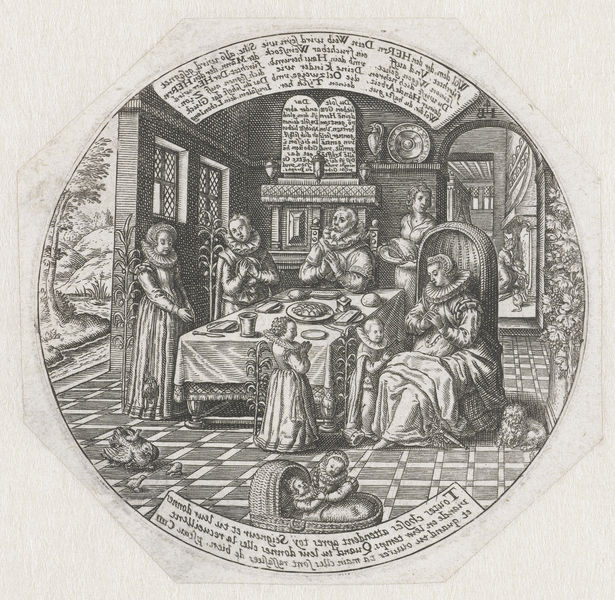
Titel: Gebed voor de maaltijd
Künstler: Johann Theodor de Bry
Standort: Amsterdam
Institution: Rijksmuseum
Schlagwörter: baum, mann, weiß, frauen, landschaft, menschen, sitzen, blumen, fenster, frau, grau, raum, schwarz, stuhl, tisch, tür, zeichnung, zimmer, haus, hund, kragen, schale, teller, niederlande, tischdecke, tischtuch, bach, familie, kind, vater, pflanzen, kinder, kreis, rund, garten, krug, magd, schrift, grafik, baby, essen, tafel, inschrift, korb, becher, fussboden, draußen, druck, radierung, fliesen, text, speisen, beten, mahlzeit, tischgebet, abendmahl, huhn, kupferstich, säugling, wiege, baten